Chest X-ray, PA view. Patient: 48 years old, sex F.
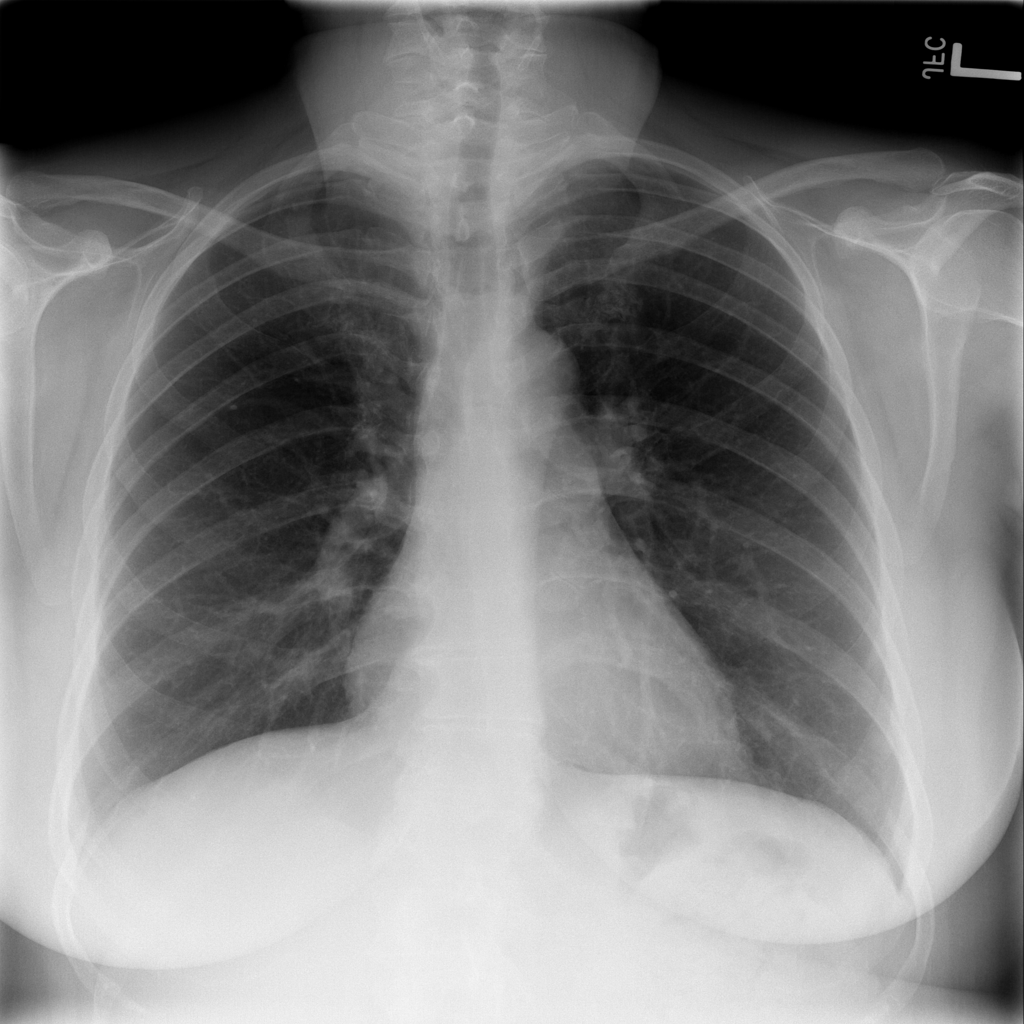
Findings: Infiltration